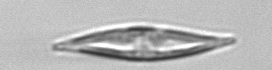
Label: Pleurosigma